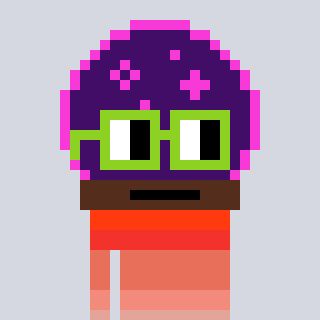
a pixel art character with square light green glasses, a crystalball-shaped head and a yellow-colored body on a cool background